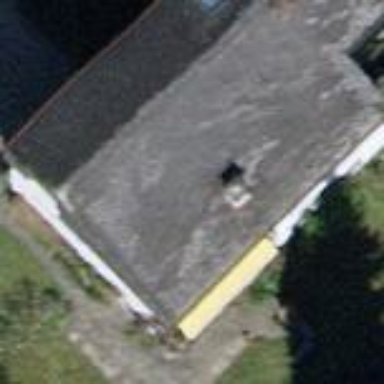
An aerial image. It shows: Pitched roof building.